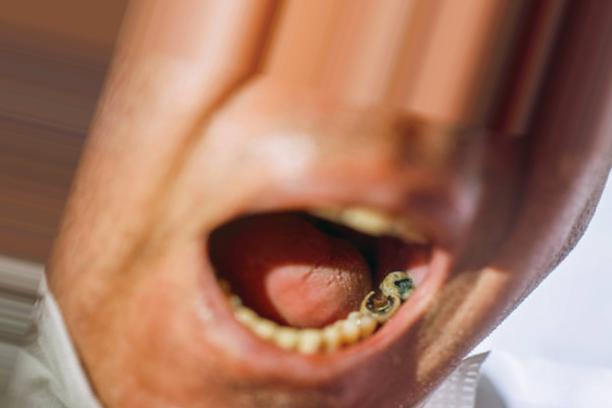
Condition: Caries